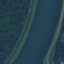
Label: River